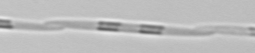
Label: Pseudo-nitzschia